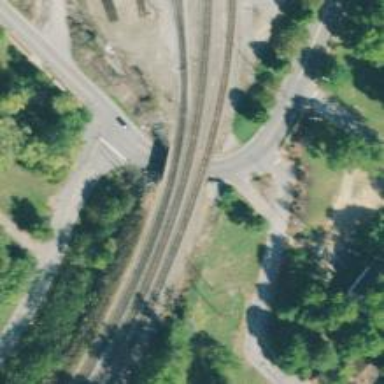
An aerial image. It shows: Railway bridge.